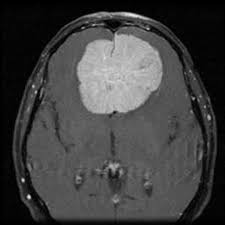
Label: meningioma